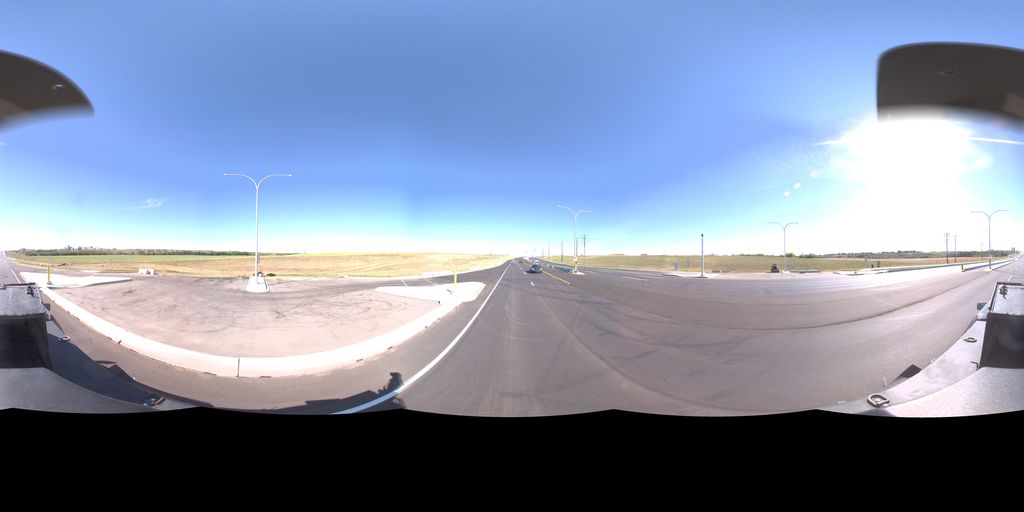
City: saskatoon